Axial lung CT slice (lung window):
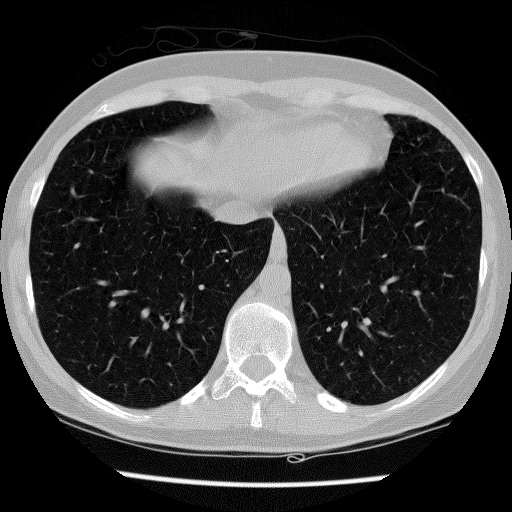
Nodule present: no